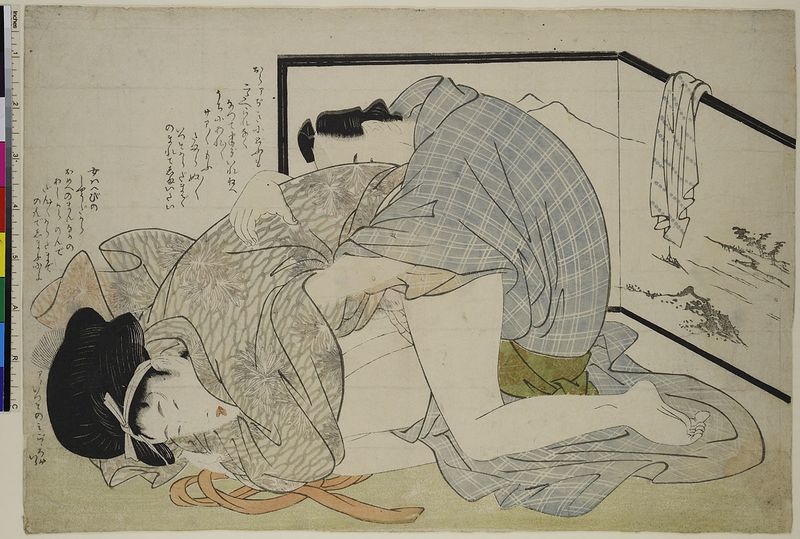
Titel: Verzücktes Paar, Blatt 5 aus der Serie: Erzählungen über die Schönheiten
Künstler: Kitagawa Utamaro
Standort: Hamburg
Institution: Museum für Kunst und Gewerbe Hamburg
Schlagwörter: frau, bild, holzschnitt, sex, druckgraphik, druckgrafik, liebespaar, liebende, zeit, farbholzschnitt, geschlechtsverkehr, edo, koitus, reproduktionen, druckerzeugnisse, shunga